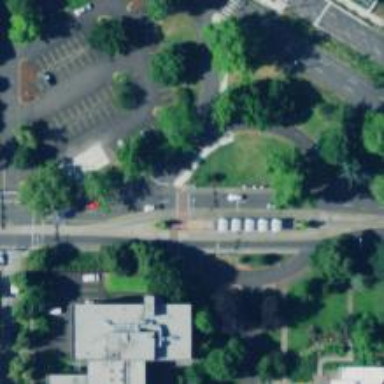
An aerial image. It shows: Busway road.